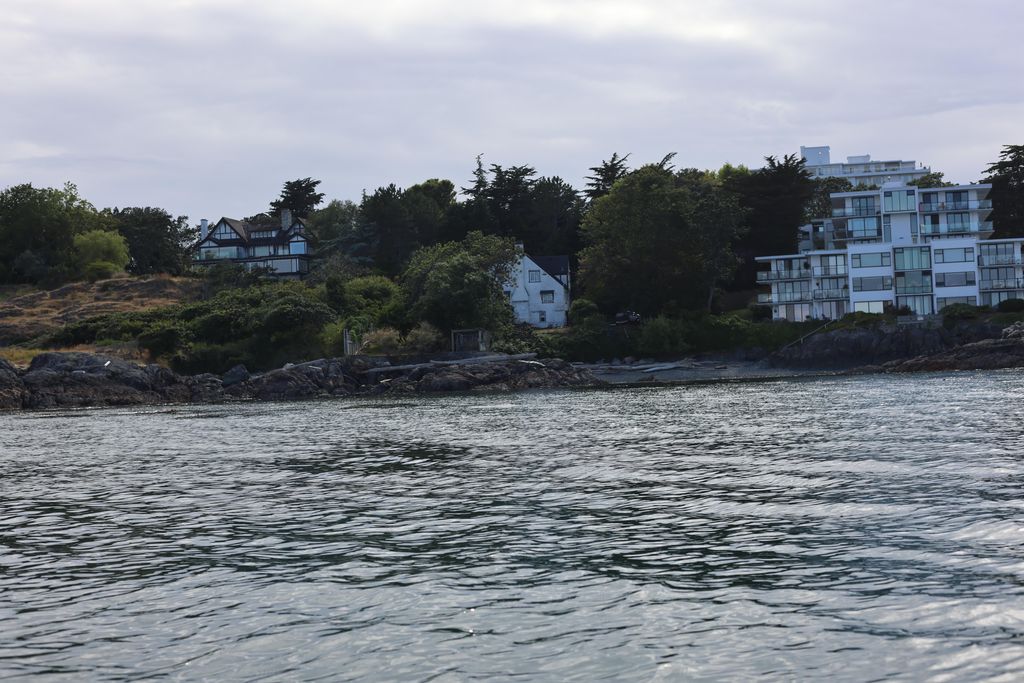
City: victoria